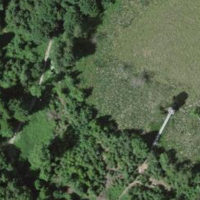
EUNIS habitat code: 43
Species observed at this site:
Vaccinium myrtillus
Eriophorum vaginatum
Pteridium aquilinum
Impatiens parviflora